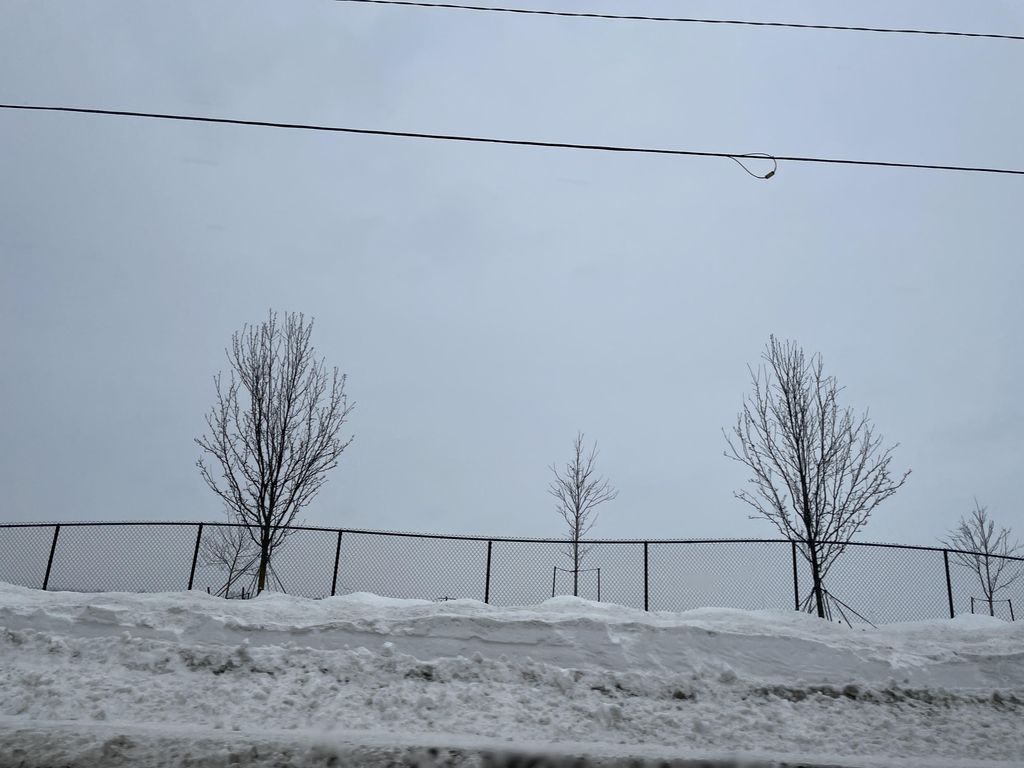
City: kitchener-waterloo